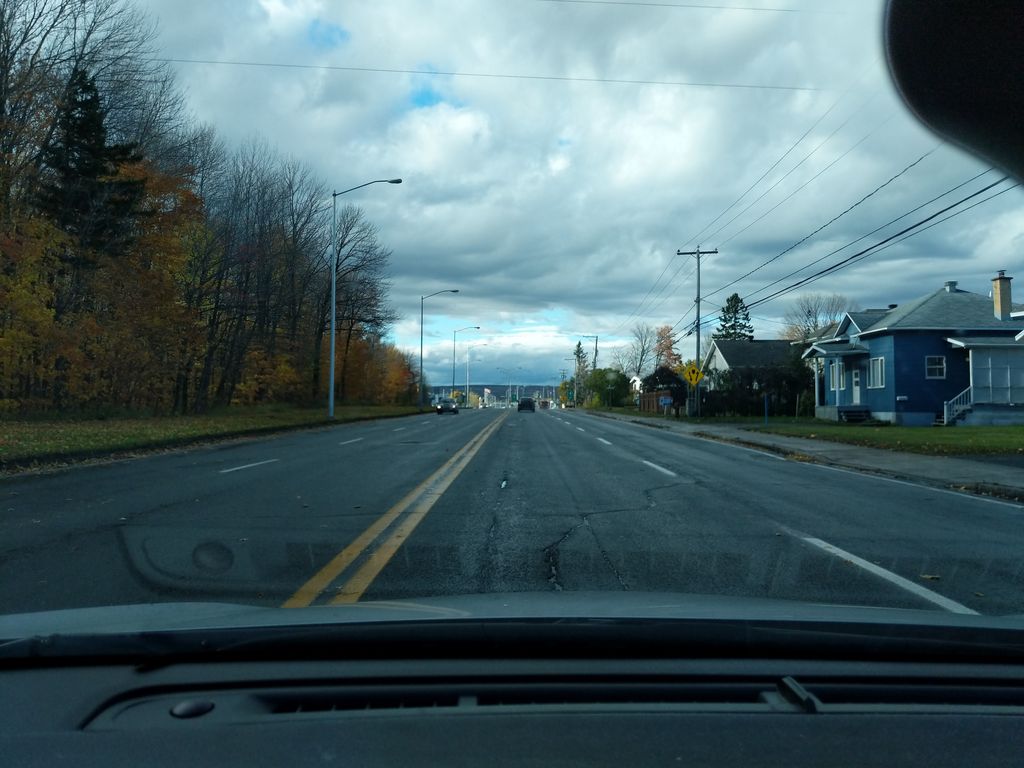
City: quebec_city